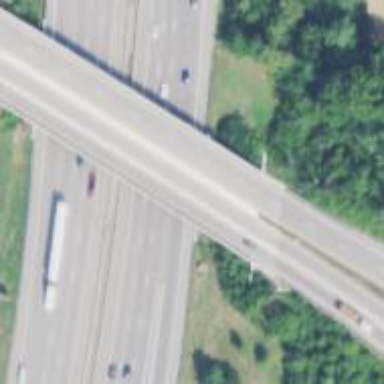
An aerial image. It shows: Bridge over trunk highway with expressway.